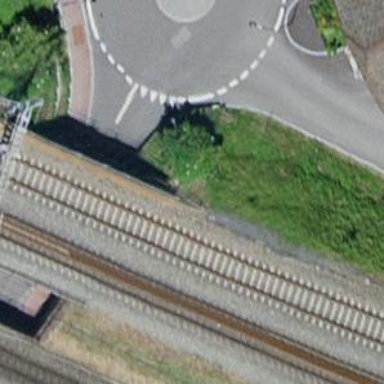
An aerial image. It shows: Single-track railway bridge with contact lines for electrification.